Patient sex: M
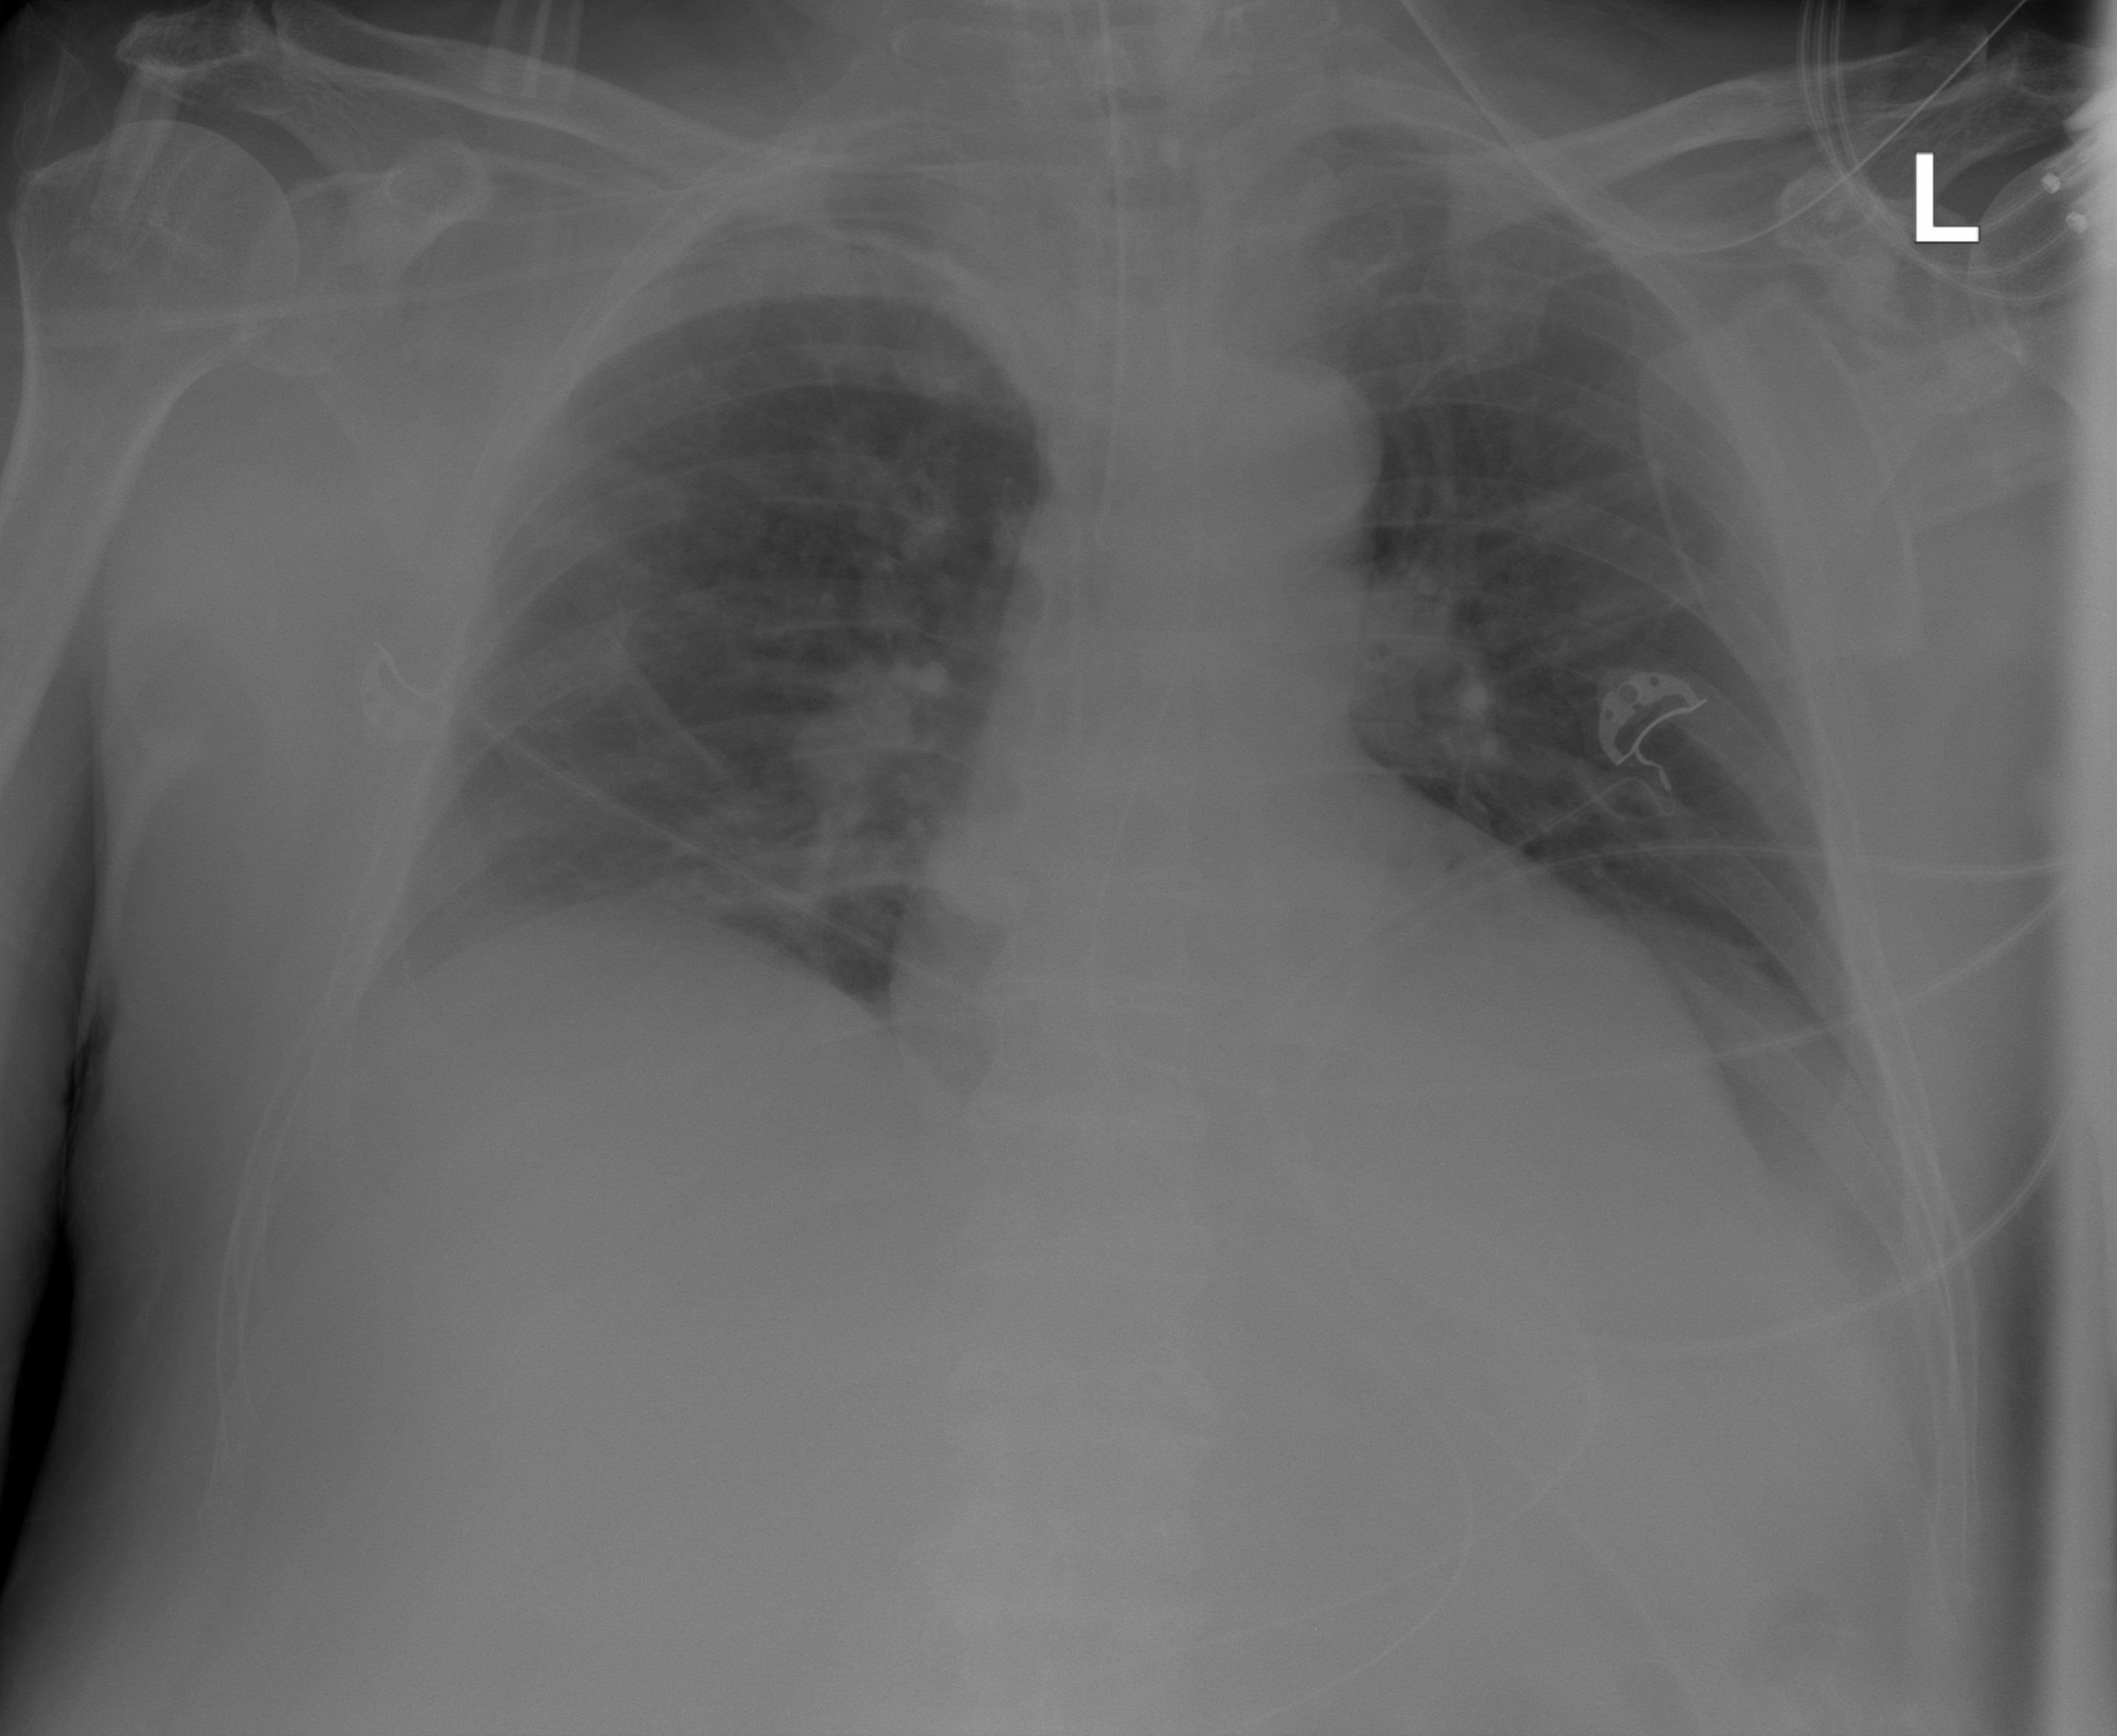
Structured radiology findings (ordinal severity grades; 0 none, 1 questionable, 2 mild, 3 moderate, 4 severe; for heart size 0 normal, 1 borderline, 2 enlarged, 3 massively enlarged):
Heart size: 0
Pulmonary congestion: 0
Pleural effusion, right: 0
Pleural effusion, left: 0
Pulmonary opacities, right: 2
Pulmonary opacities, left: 0
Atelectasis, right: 0
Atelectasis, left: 0